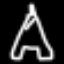
Label: The Eiffel Tower